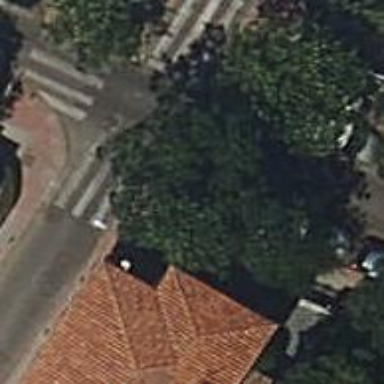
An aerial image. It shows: Sidewalk made of paving stones.